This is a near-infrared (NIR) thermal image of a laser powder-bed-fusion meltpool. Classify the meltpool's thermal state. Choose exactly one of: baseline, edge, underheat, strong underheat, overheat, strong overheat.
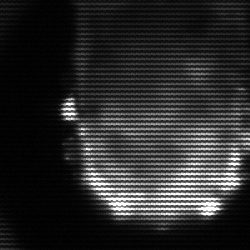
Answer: baseline